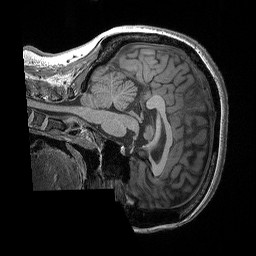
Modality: T1w
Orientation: sagittal
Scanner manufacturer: siemens
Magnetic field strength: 3 T
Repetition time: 2.3 s
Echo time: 0.00298 s